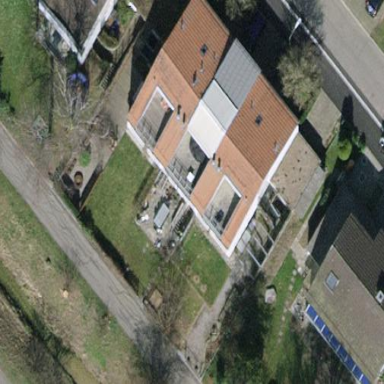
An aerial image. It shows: Gabled house with tiled roof.